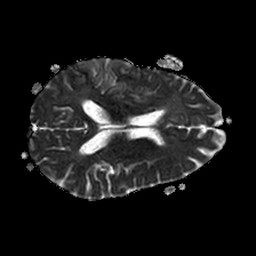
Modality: ADC
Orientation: axial
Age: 20
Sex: female
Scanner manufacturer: philips
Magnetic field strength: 1.5 T
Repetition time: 3.412 s
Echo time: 0.06922 s